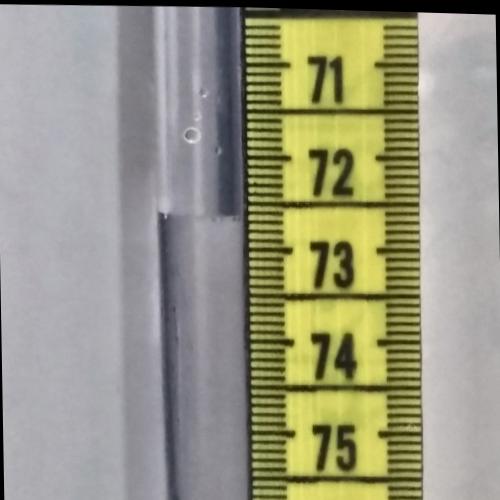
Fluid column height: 72.6 cm